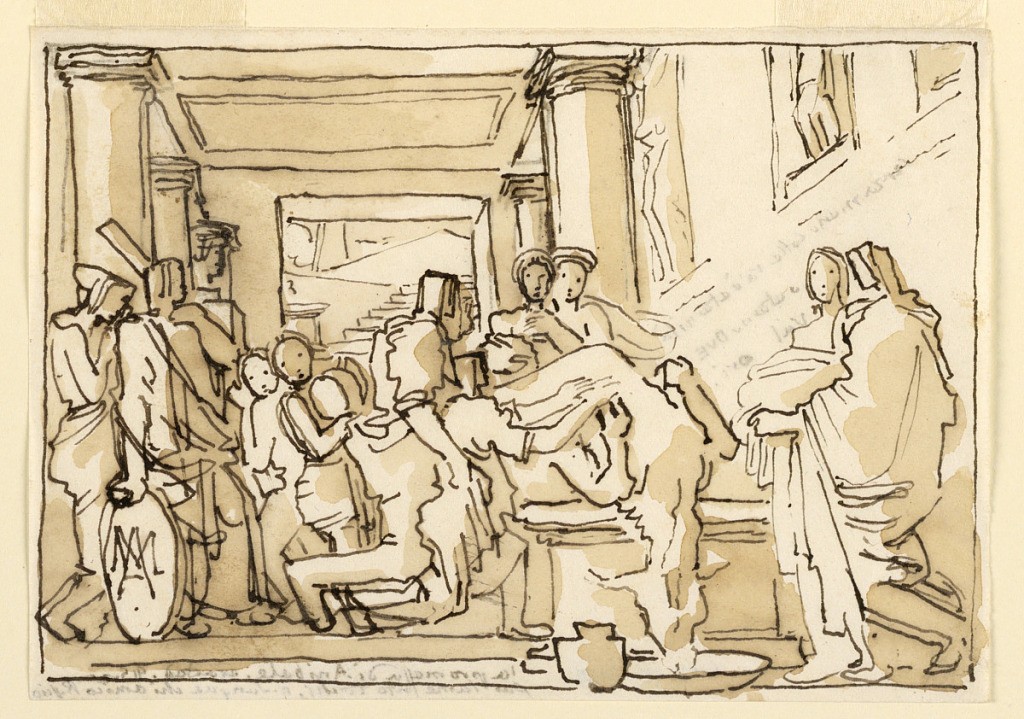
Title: Sketch, Funereal or Deathbed Scene in Classical Interior
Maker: Fortunato Duranti, Italian, 1787 - 1863
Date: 1820–1850
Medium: Pen and ink, brush and sepia wash on paper
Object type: Drawing
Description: Sketch, Funereal or Deathbed Scene in Classical Interior